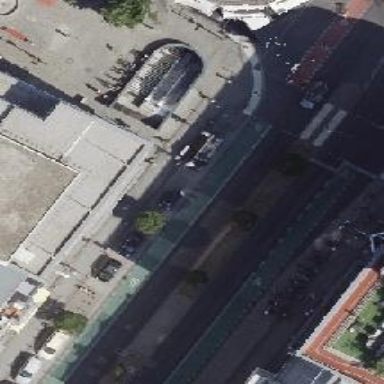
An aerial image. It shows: Taxi stand.